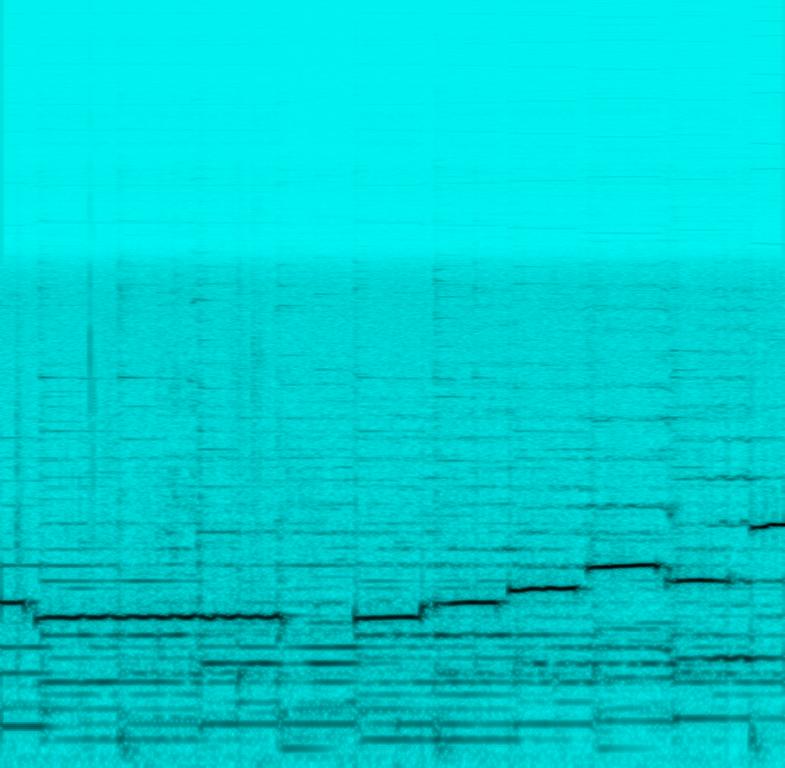
This is an instrumental music piece with Chinese characteristics. The main tune is being played by a small xiao flute. There is a mellow acoustic guitar backing keeping a repeated theme in the background. The song is played on a major scale, giving it a feeling of hopefulness. The atmosphere of the song is soothing. This piece could be played as an opening soundtrack for a romantic anime movie.